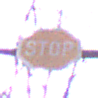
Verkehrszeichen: Stop
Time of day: Midday
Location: Outdoor (Nature)
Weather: Overcast
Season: Autumn
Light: Natural